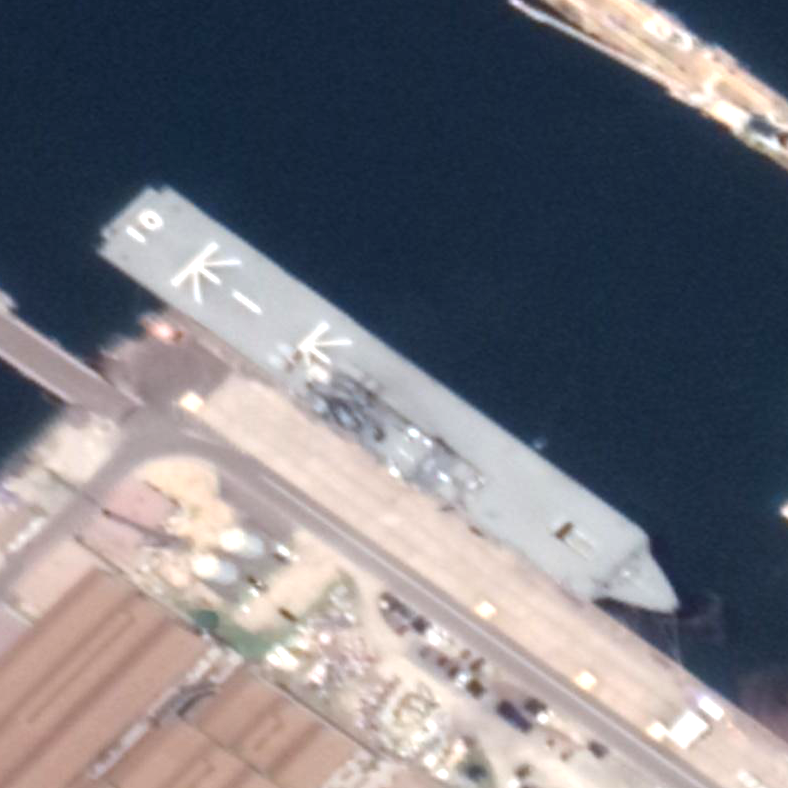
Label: assault